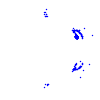
Particle: pion